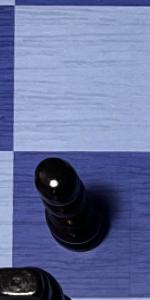
Label: Pawn_Black